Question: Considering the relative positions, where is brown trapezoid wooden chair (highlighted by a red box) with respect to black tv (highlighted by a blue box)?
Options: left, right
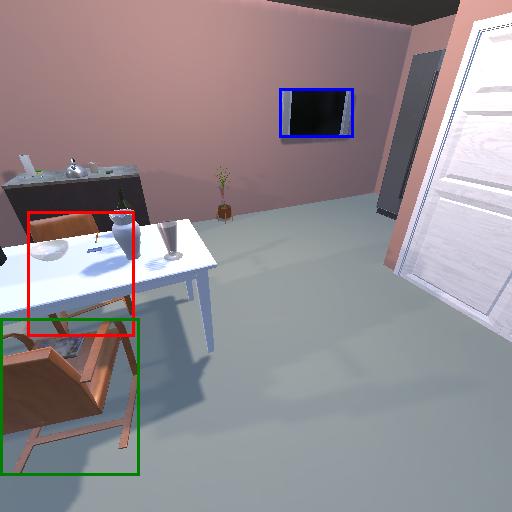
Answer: left